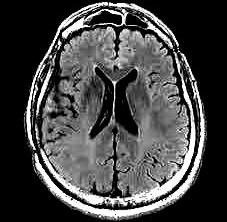
Label: notumor